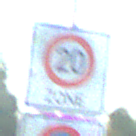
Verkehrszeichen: BeginnZone20
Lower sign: BeginnEingeschraenktesHalteverbotZone
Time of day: SunriseSunset
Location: Outdoor (RoadRail)
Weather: Clear
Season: NotSpecified
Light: Natural